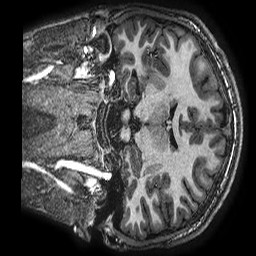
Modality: T1w
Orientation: coronal
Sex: male
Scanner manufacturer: ge
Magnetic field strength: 3 T
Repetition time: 0.007644 s
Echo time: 0.003468 s